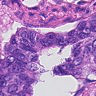
Metastatic tissue present: yes